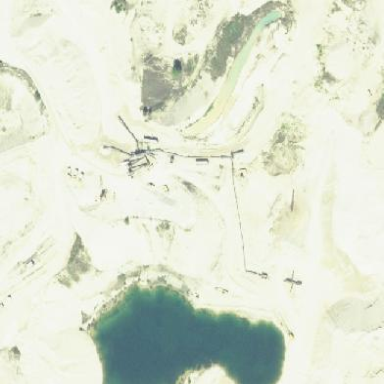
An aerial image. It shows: Quarry used for mining aggregate resources.